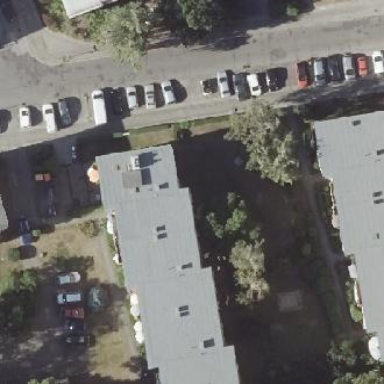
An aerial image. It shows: Building with apartments and flat roof.